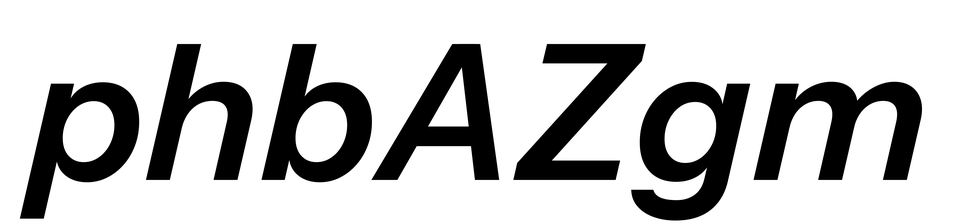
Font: InstrumentSans-Italic_SemiBold_Italic